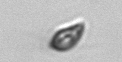
Label: Cryptophyta